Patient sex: F
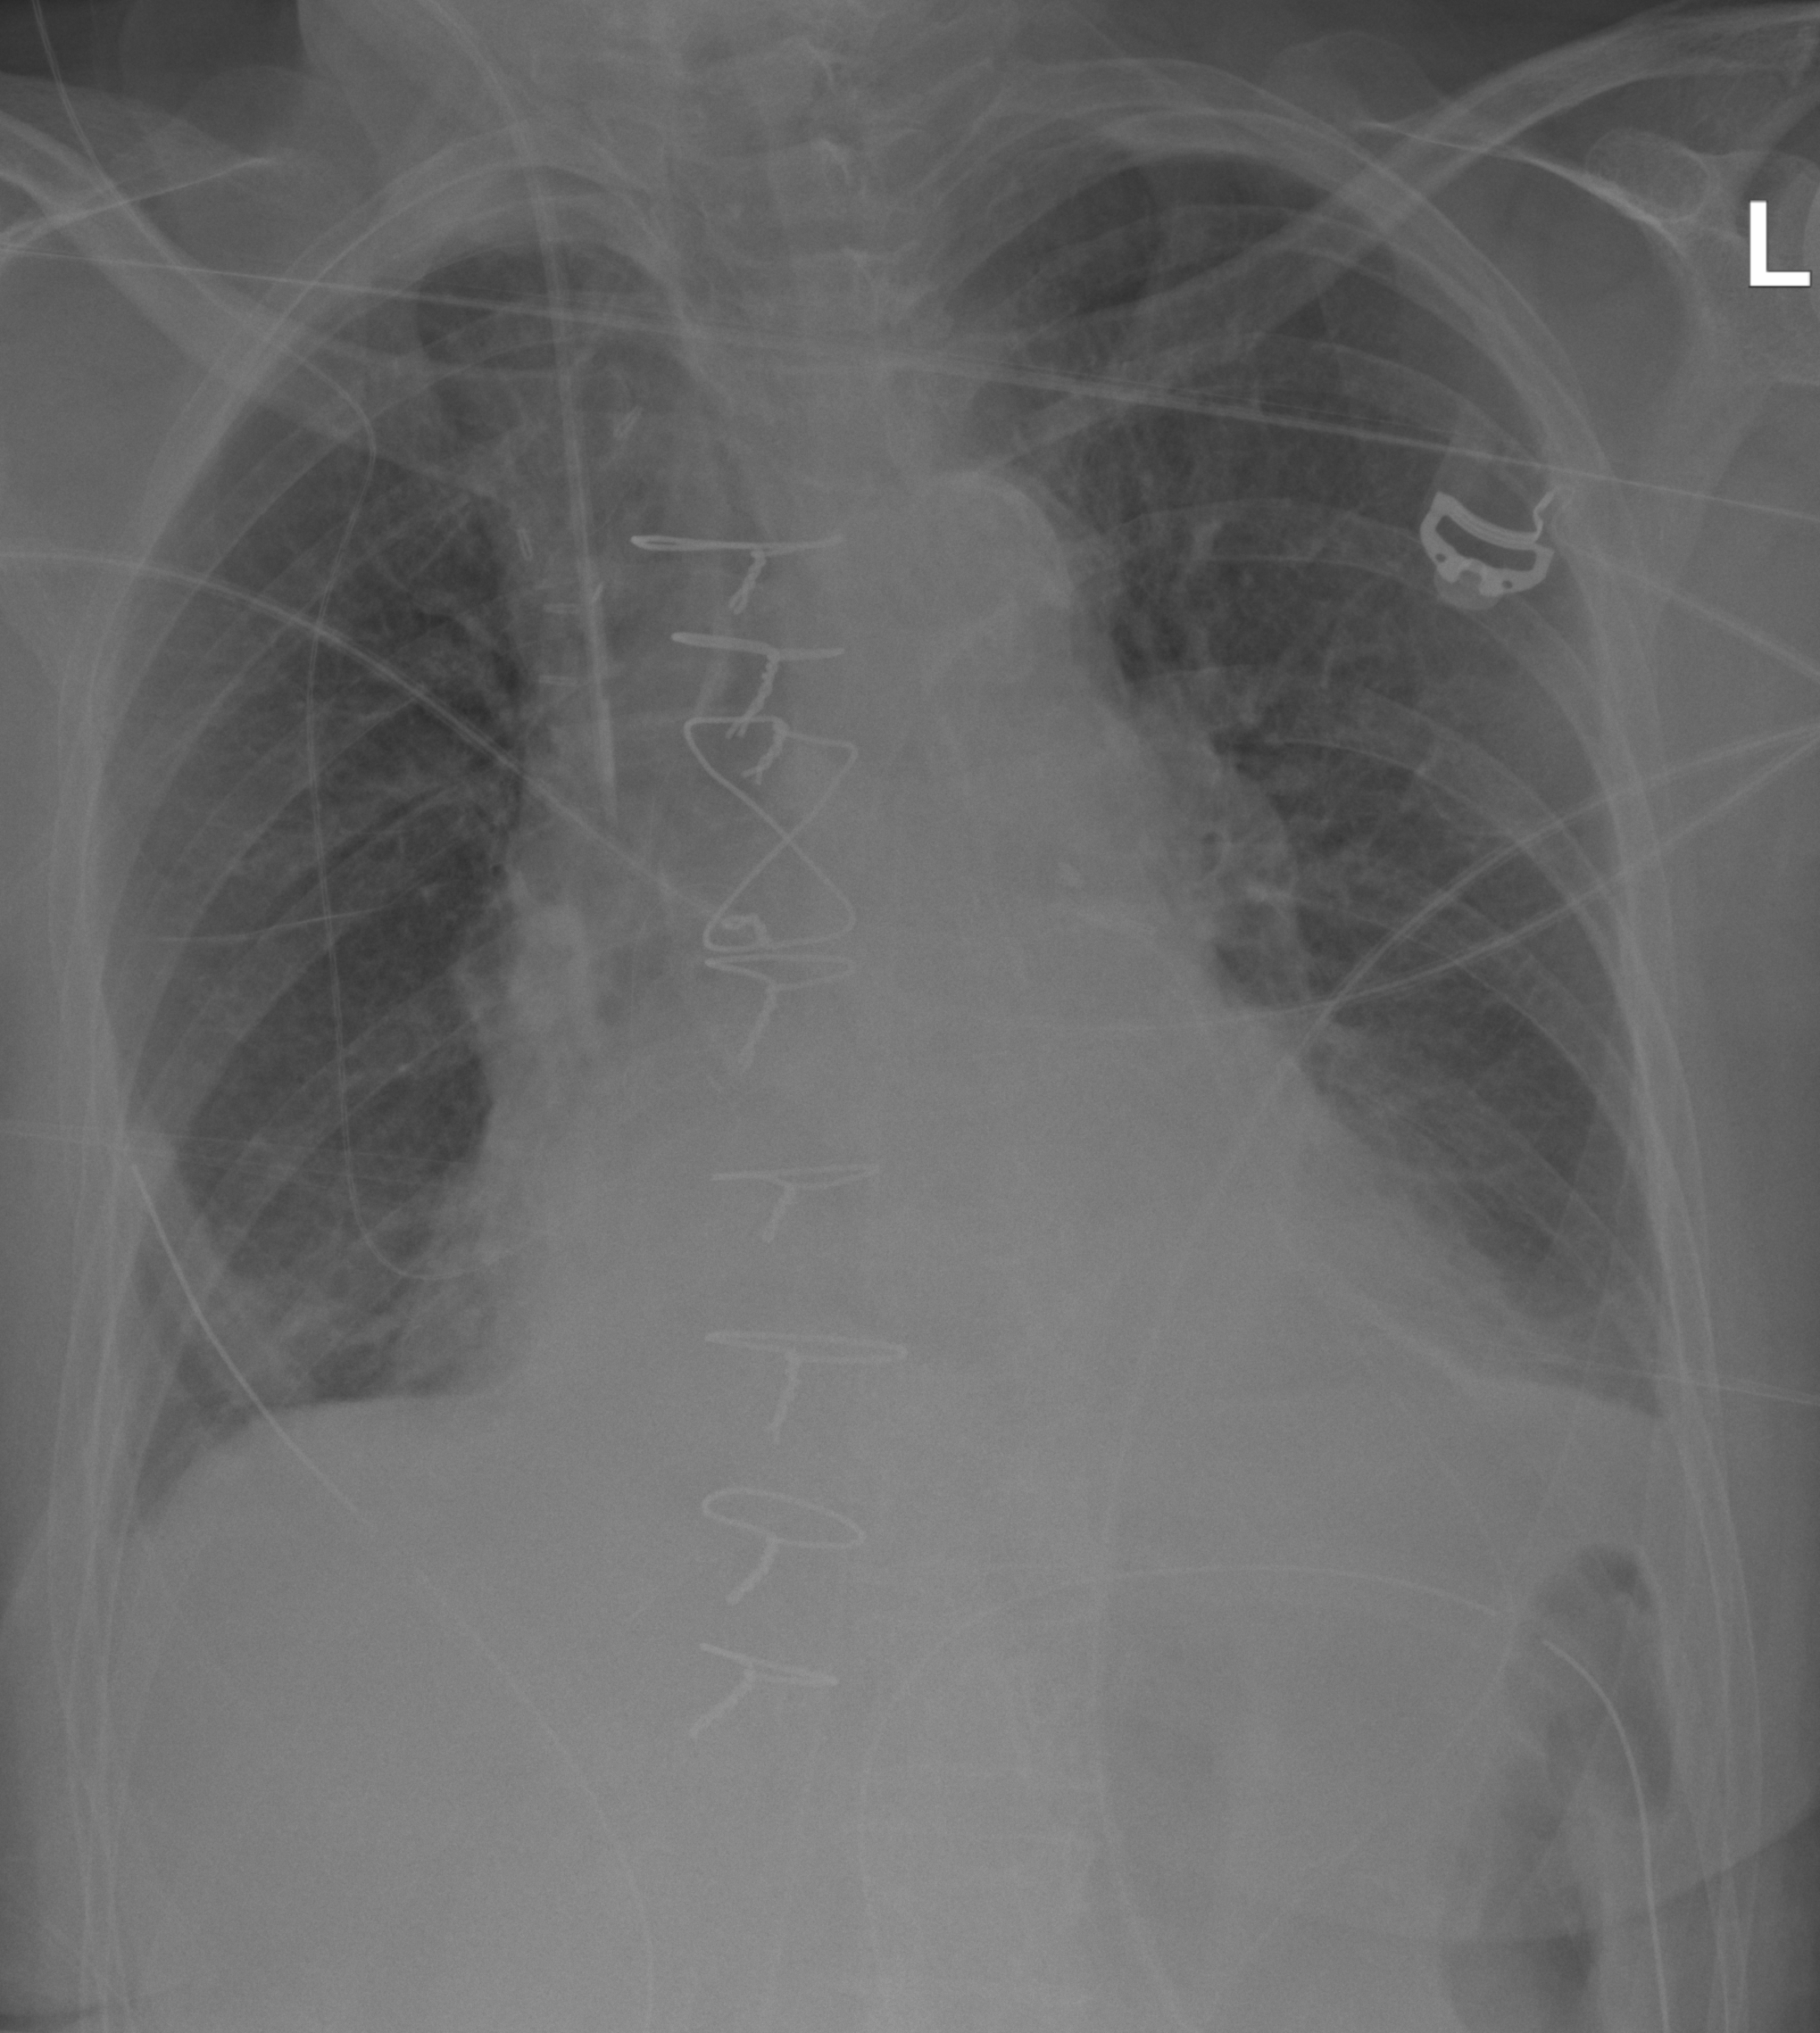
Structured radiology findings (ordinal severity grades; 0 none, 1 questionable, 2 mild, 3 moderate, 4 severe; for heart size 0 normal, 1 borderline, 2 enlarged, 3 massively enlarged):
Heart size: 1
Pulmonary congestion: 2
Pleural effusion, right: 2
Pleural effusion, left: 2
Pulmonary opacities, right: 0
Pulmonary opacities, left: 0
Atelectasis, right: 2
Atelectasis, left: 2